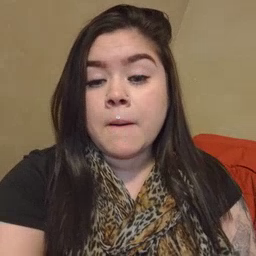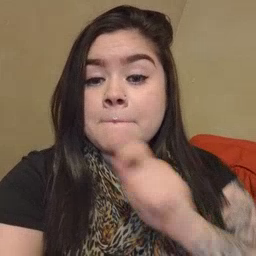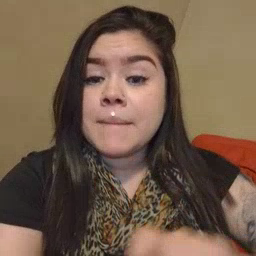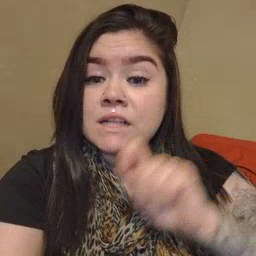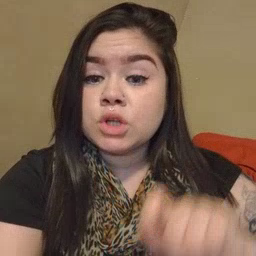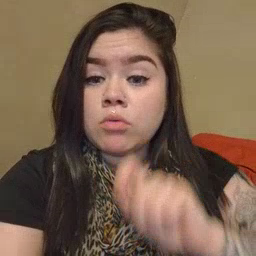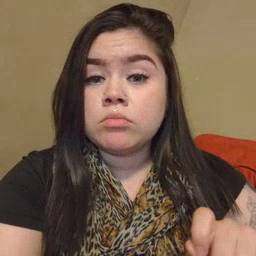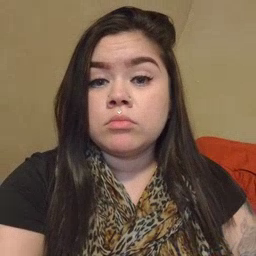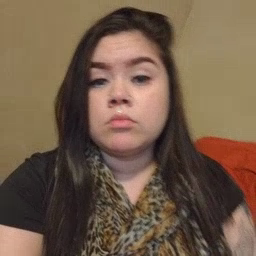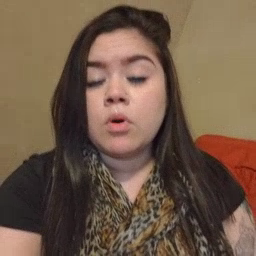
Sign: pencil